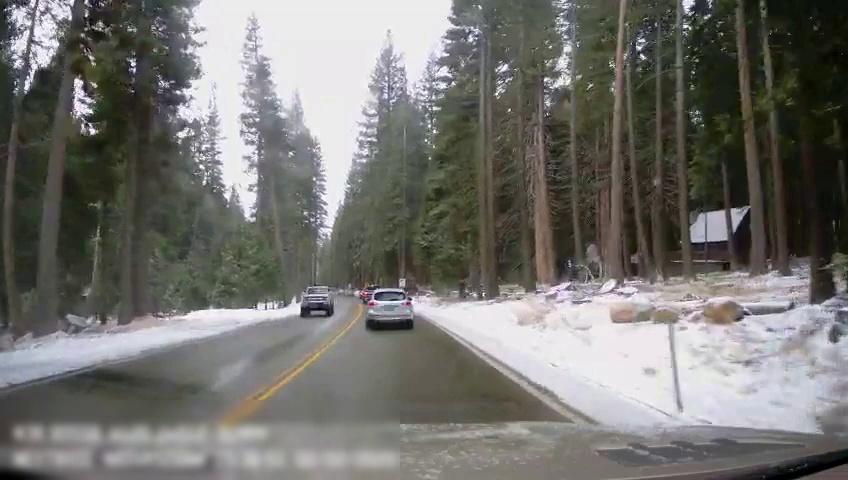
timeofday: Day
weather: Snowy
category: Drivable Space
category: Vehicles | Truck
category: Vehicles | SUV
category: Vehicles | SUV
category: Lanes | Current Lane
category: Lanes | Opposite Lane
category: Lanes | Opposite Lane
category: Lanes | Current Lane